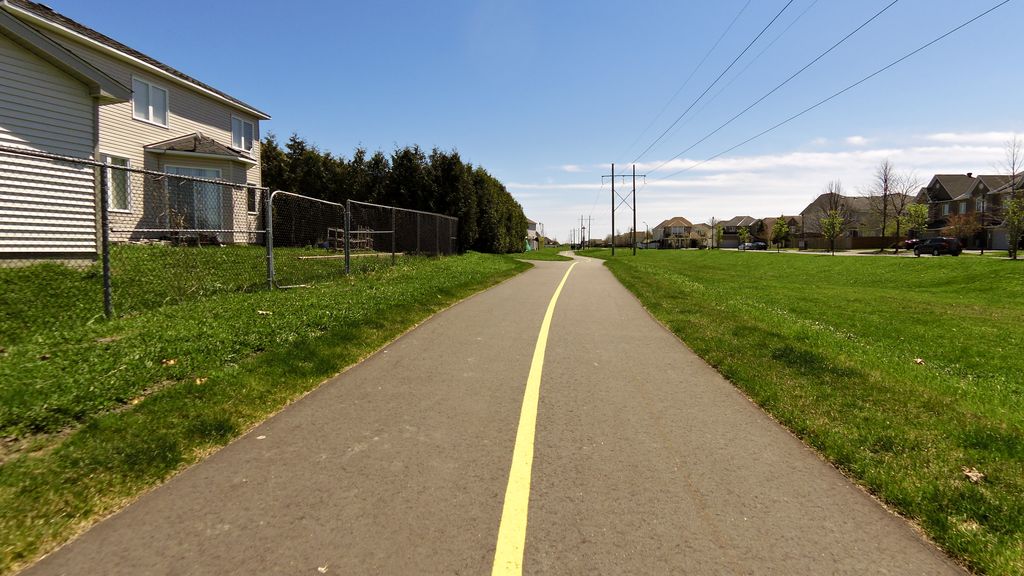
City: ottawa-gatineau